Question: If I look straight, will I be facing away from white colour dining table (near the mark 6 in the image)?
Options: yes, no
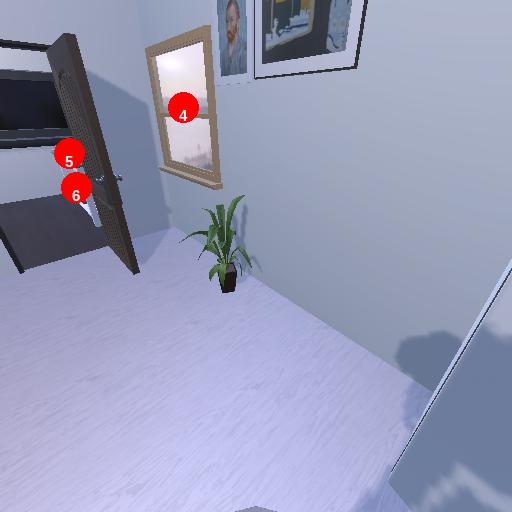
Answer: yes